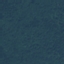
Label: Forest